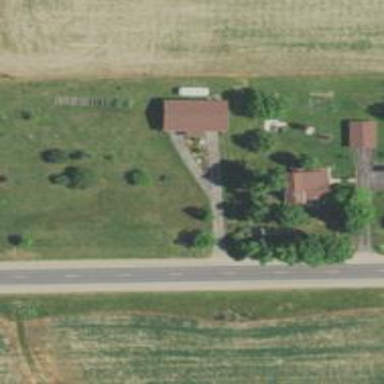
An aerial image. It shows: Driveway.